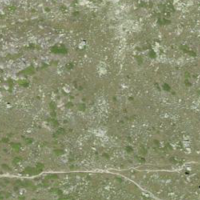
EUNIS habitat code: 31
Species observed at this site:
Arnica montana
Campanula barbata
Sempervivum montanum
Cuculus canorus
Milvus migrans
Montifringilla nivalis
Lanius collurio
Phylloscopus trochilus